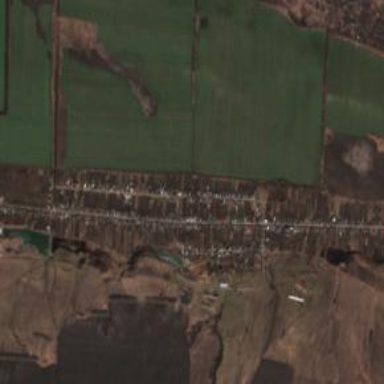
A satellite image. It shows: Village.